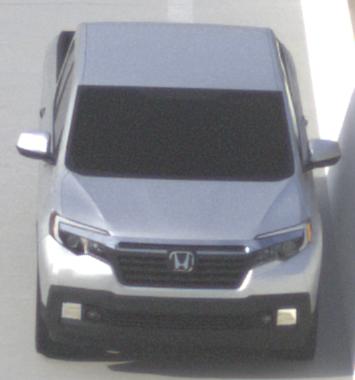
Make: Honda
Model: Ridgeline
Detailed model: Gen. 2
Model produced from: 2016
Model produced until: 2020
Doors: 4
Color: white
Road condition: dry road
Daytime: morning or afternoon
Contrast: high contrast